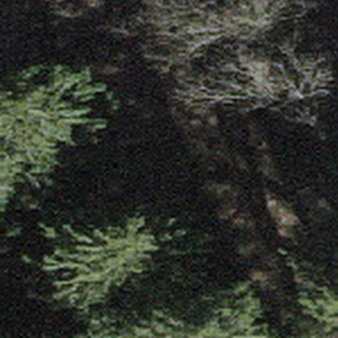
Label: other